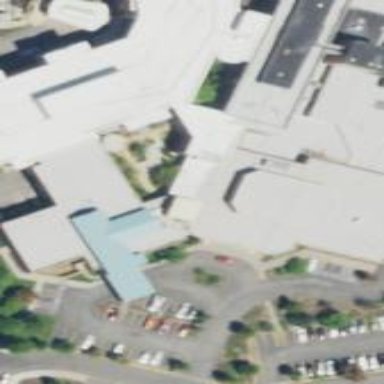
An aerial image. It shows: Hospital building.